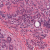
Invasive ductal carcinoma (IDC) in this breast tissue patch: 0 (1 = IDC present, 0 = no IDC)